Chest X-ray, PA view. Patient: 22 years old, sex M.
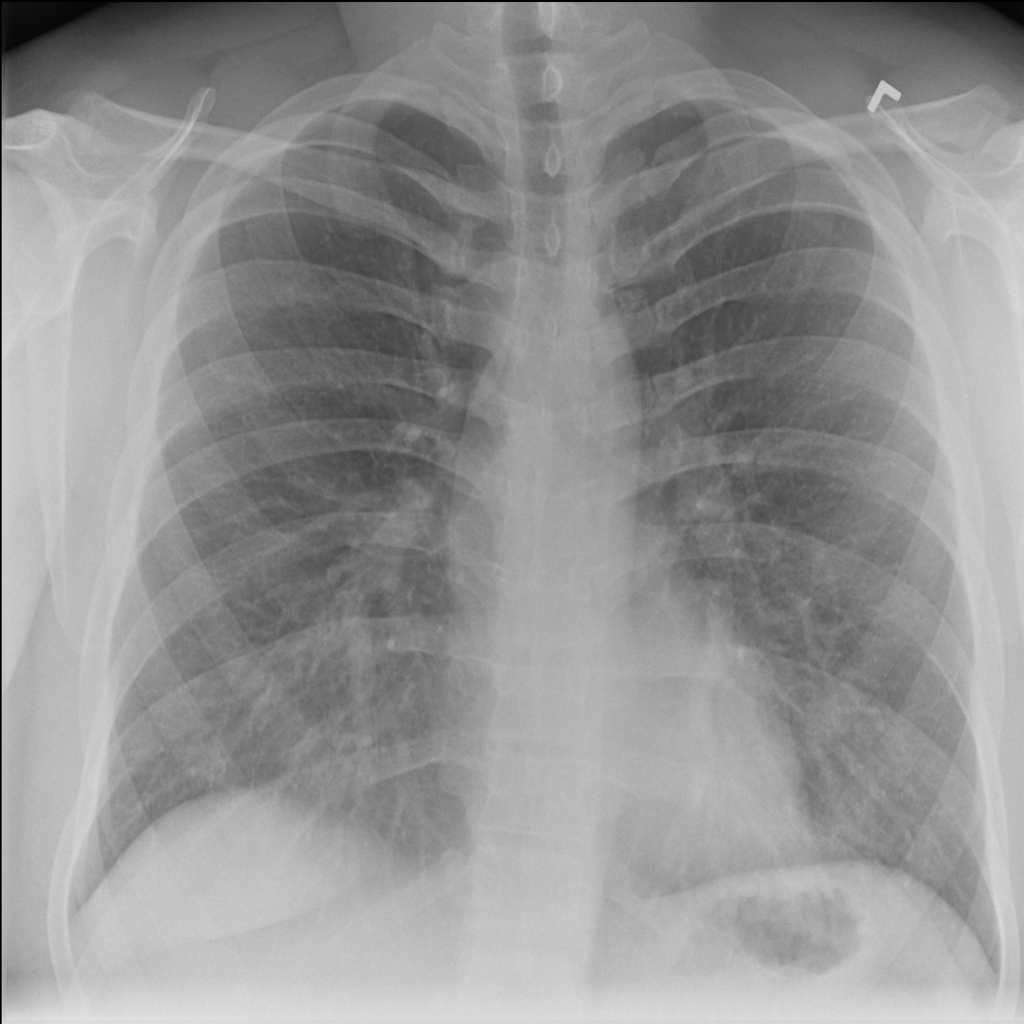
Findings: No Finding